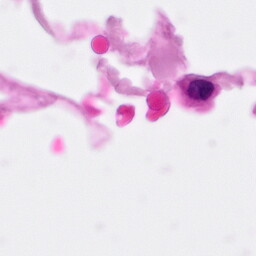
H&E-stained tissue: Pancreatic